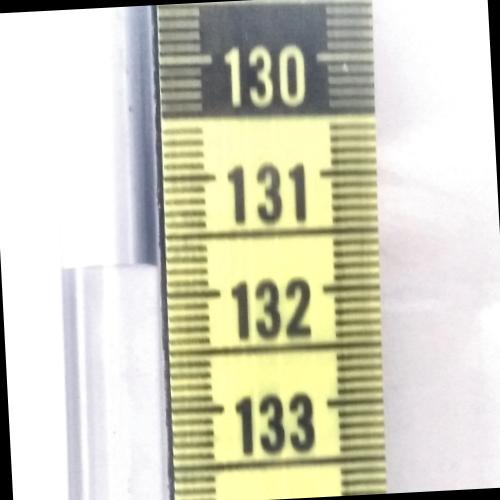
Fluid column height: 131.8 cm